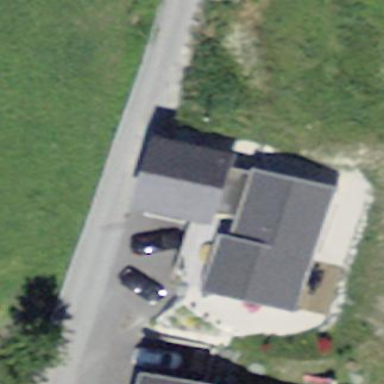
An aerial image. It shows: Simple house.